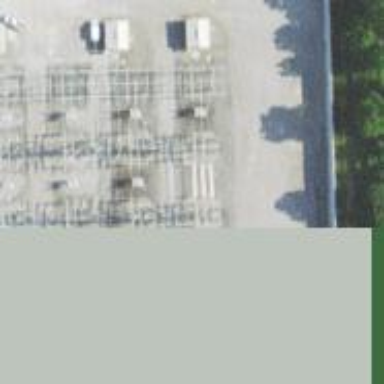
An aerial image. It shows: Switch used for power control.